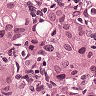
Metastatic tissue present: yes